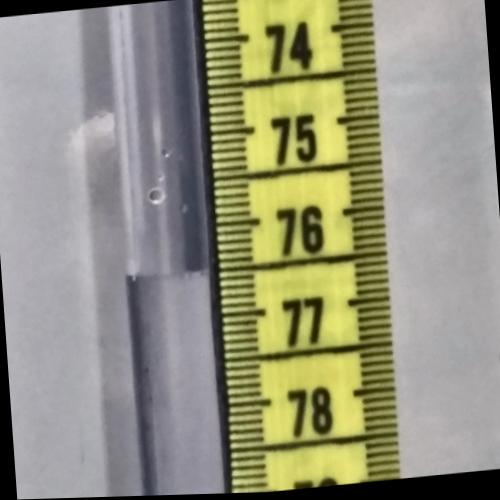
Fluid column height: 76.5 cm